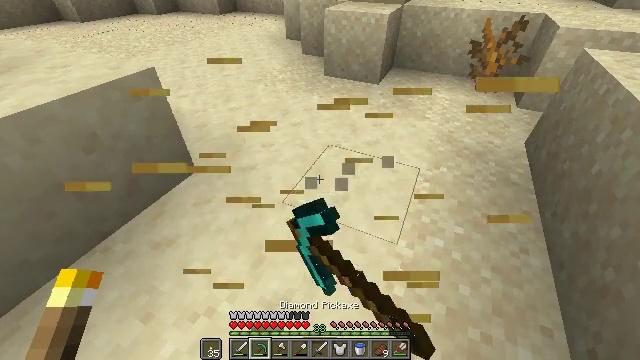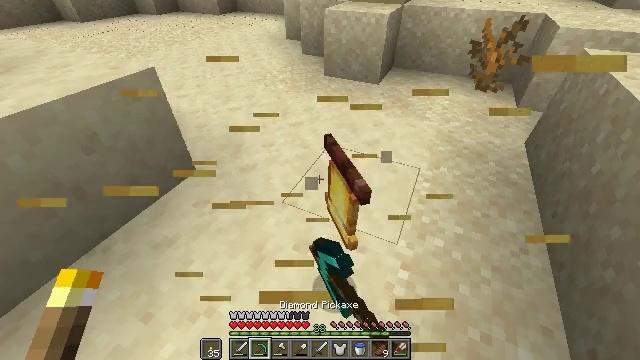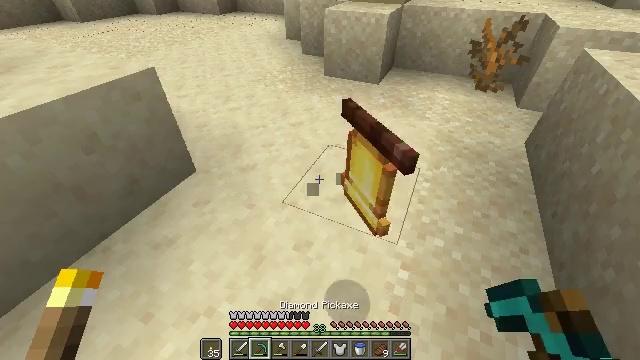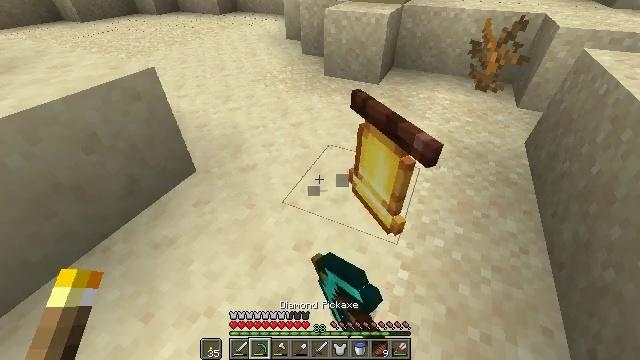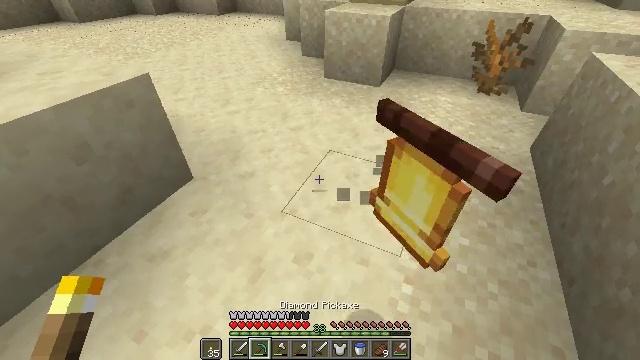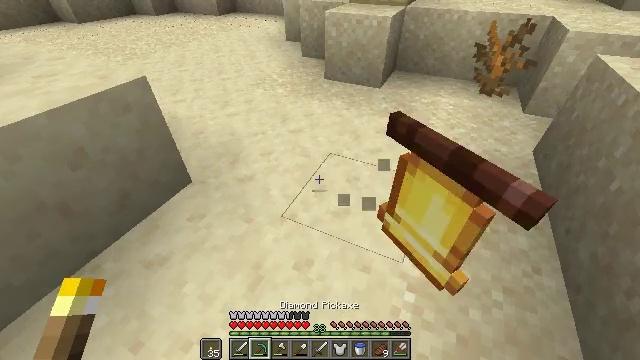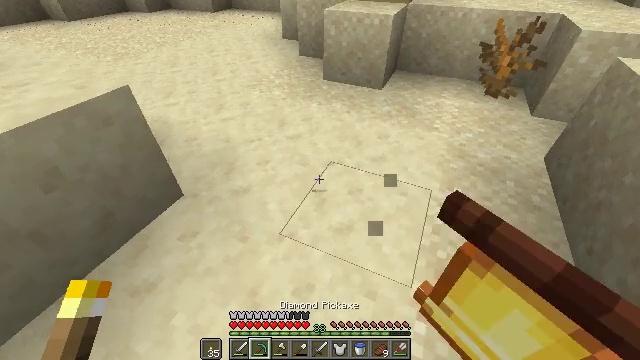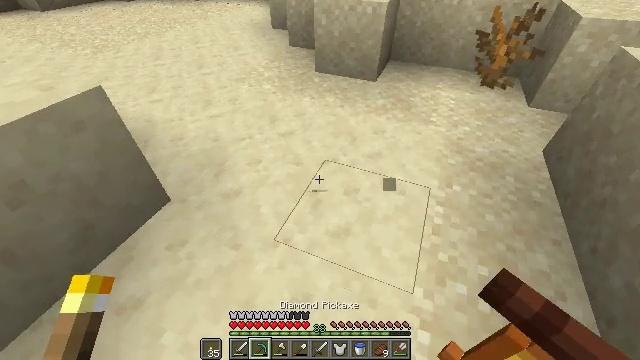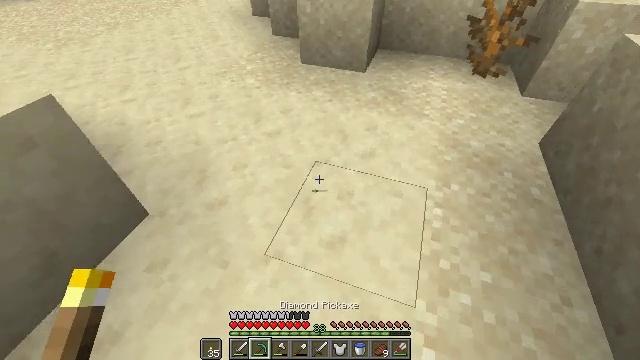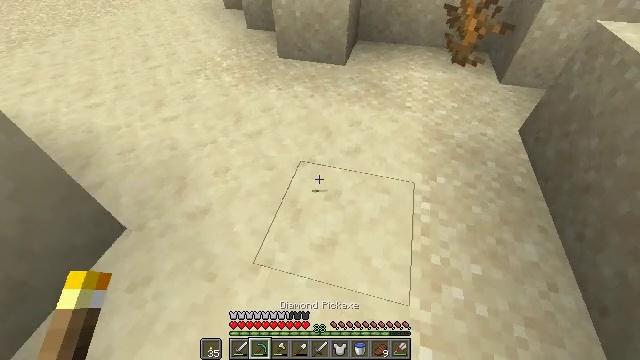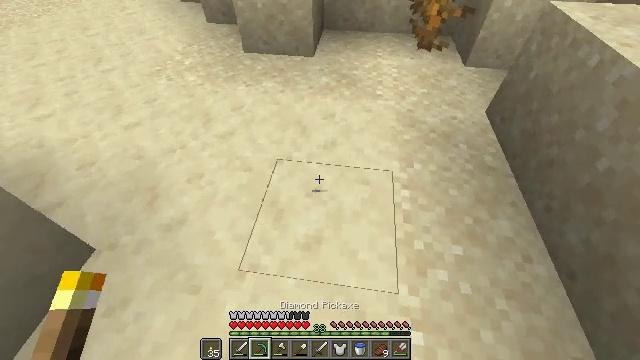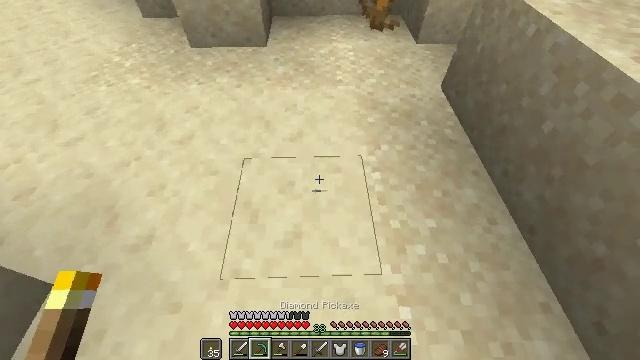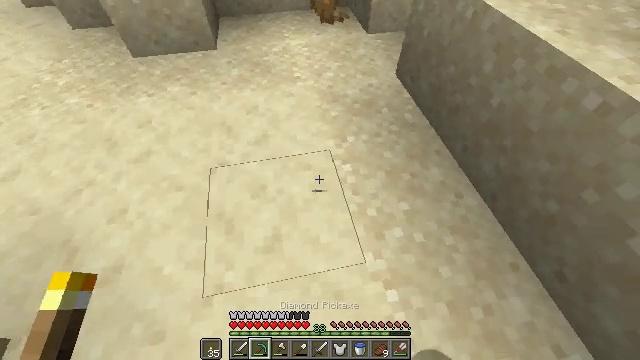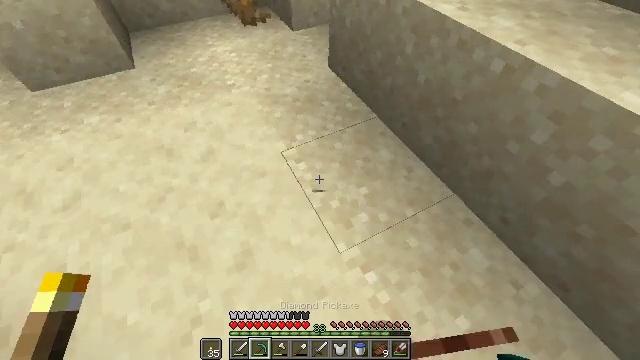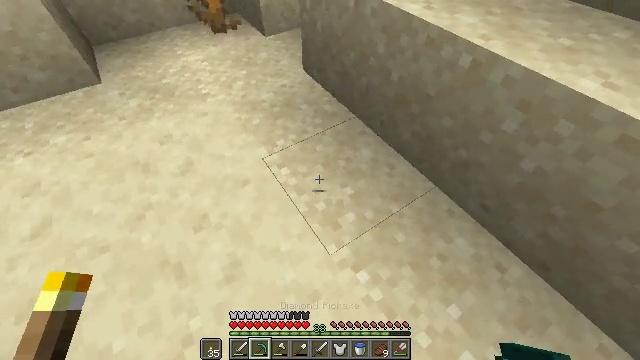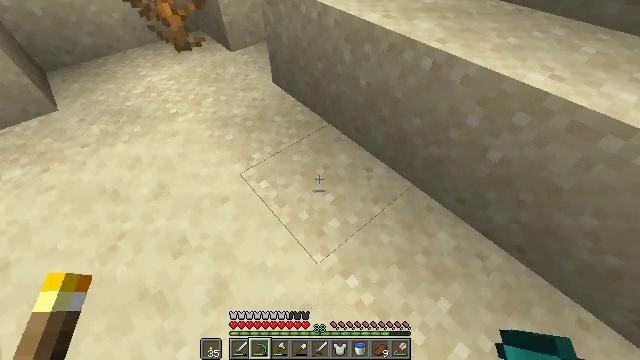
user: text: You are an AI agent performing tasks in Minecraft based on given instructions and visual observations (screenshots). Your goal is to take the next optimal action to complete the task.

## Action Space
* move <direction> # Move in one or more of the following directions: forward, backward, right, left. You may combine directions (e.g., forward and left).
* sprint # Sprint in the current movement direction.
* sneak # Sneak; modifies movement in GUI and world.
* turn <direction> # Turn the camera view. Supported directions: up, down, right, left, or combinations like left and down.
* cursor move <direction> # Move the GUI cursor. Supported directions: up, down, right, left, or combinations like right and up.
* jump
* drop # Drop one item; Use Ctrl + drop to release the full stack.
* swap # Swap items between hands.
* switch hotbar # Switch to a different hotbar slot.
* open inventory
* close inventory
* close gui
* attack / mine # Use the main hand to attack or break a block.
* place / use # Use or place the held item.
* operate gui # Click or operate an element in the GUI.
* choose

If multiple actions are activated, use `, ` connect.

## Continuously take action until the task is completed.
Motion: motion action
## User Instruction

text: Mine a hay block from the field.
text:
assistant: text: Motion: attack / mine
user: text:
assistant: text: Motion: attack / mine
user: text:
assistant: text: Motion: no_op
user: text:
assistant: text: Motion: move forward
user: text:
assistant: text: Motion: move forward
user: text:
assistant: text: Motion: move forward
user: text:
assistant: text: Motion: move forward, turn right and down
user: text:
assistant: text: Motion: turn right and down
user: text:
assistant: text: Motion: turn right and down
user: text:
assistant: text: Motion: turn right and down
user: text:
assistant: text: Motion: turn right and down
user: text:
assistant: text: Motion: turn right
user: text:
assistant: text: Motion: turn right
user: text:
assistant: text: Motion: turn right
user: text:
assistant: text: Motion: turn right and up
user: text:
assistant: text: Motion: turn right and up
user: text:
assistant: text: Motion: turn right
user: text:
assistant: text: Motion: turn right and up
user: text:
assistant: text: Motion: no_op
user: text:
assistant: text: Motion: move right
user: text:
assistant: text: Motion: move forward and move right
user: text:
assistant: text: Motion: move forward and move right
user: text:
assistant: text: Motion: move forward and move right
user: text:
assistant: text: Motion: move forward and move right
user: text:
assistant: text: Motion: move forward
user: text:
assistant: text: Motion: turn right and up
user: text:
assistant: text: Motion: turn right and up, open inventory
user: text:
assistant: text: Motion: turn right, open inventory
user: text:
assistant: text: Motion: turn right, open inventory
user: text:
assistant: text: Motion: turn right